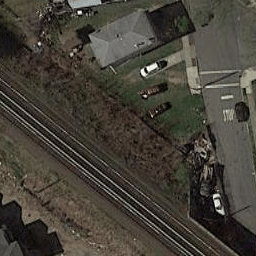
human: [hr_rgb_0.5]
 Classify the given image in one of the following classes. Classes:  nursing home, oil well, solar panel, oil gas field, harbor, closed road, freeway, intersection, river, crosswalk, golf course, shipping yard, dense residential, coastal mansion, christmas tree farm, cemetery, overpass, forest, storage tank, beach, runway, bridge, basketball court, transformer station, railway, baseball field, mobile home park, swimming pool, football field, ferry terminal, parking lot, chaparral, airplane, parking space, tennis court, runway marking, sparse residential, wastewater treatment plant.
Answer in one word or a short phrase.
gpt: railway